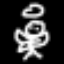
Label: angel